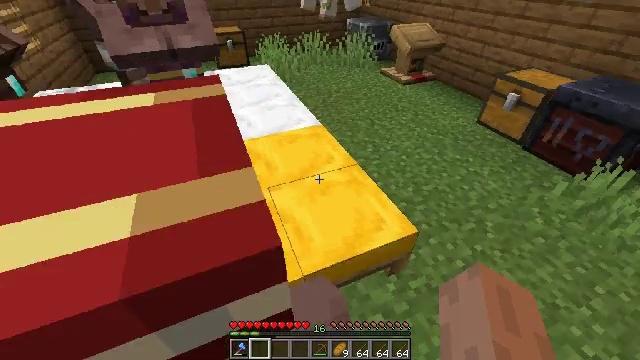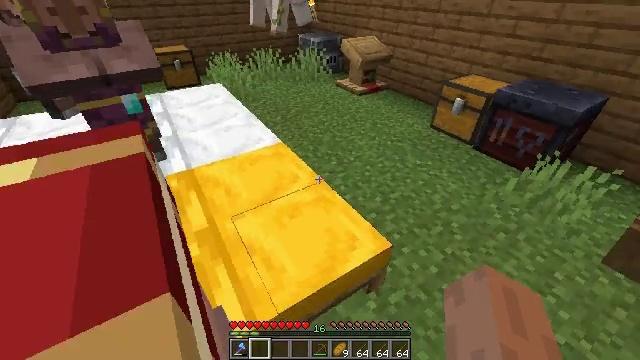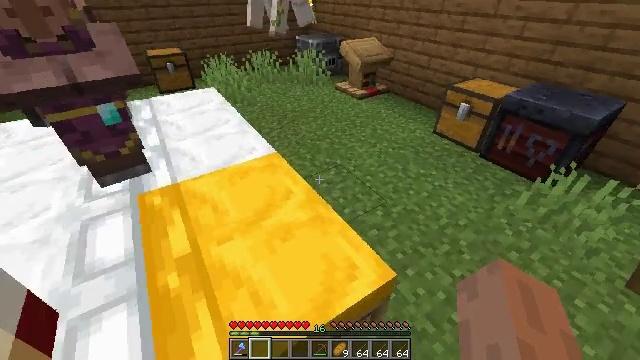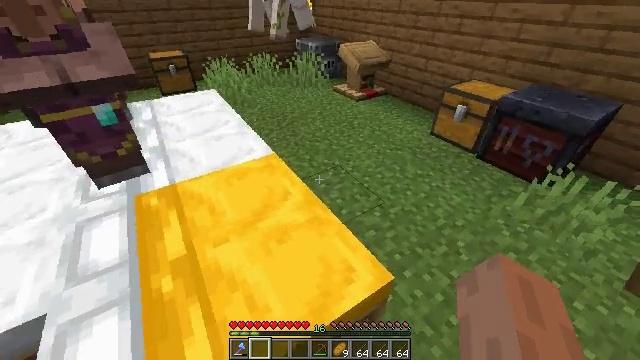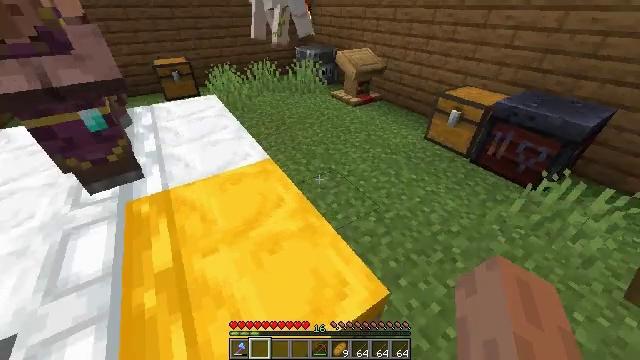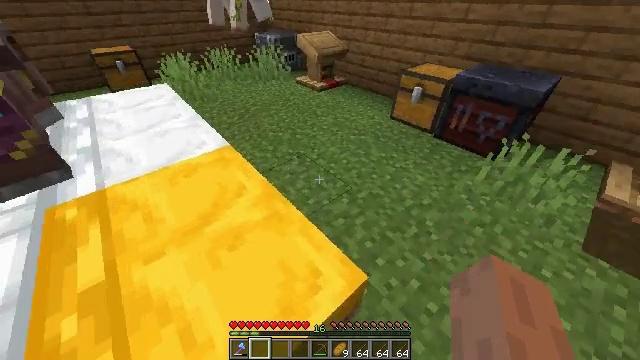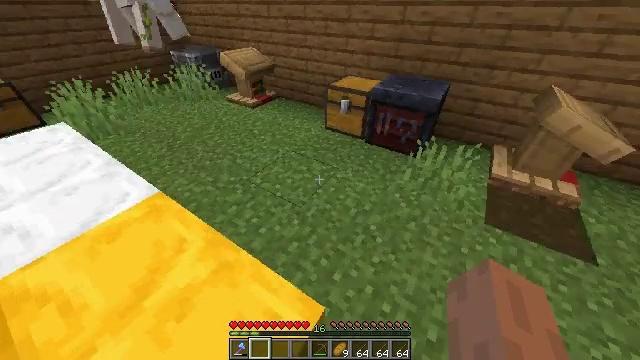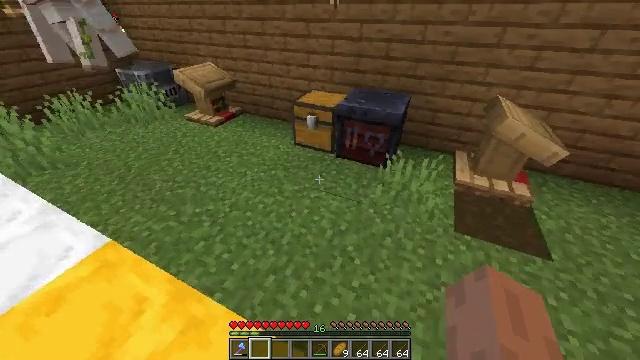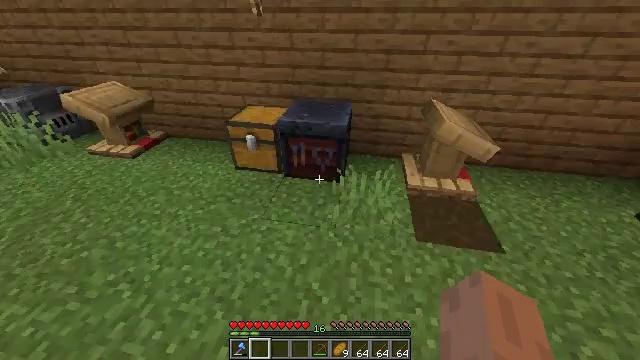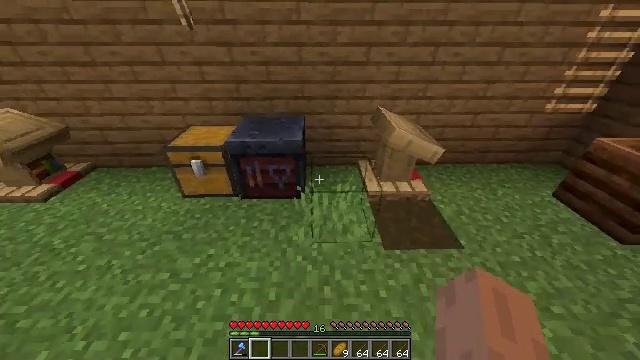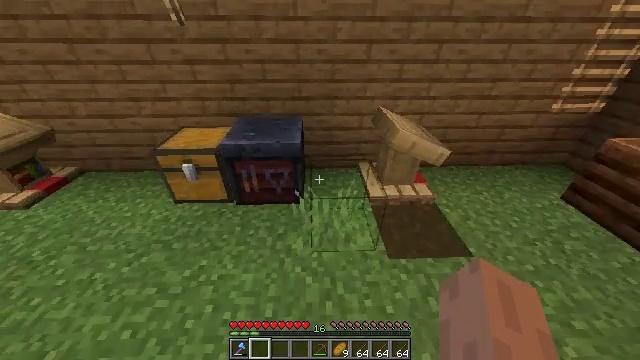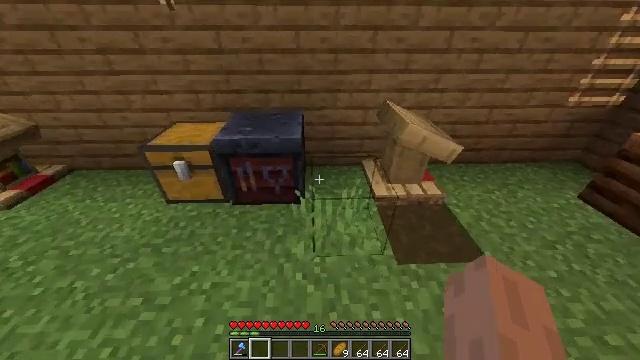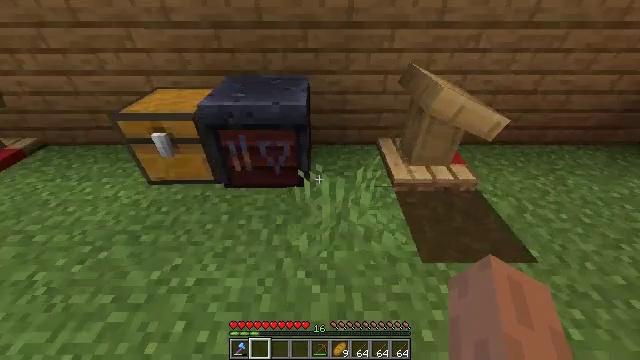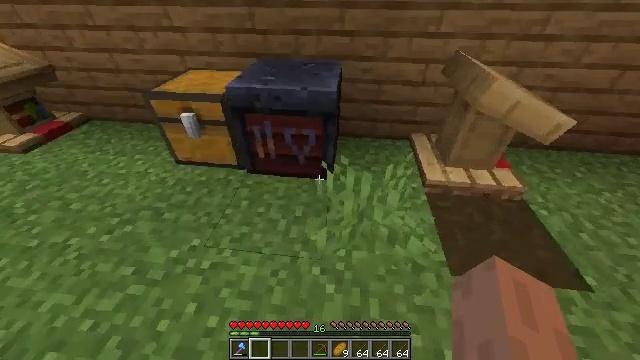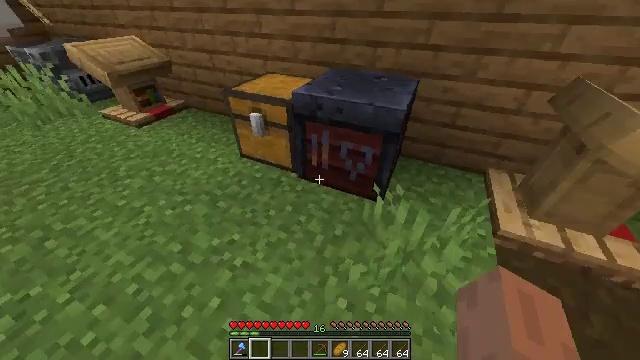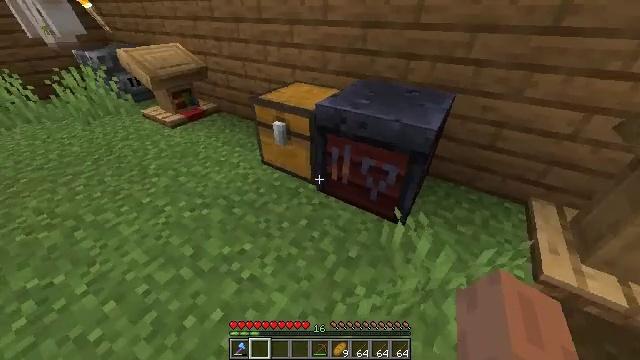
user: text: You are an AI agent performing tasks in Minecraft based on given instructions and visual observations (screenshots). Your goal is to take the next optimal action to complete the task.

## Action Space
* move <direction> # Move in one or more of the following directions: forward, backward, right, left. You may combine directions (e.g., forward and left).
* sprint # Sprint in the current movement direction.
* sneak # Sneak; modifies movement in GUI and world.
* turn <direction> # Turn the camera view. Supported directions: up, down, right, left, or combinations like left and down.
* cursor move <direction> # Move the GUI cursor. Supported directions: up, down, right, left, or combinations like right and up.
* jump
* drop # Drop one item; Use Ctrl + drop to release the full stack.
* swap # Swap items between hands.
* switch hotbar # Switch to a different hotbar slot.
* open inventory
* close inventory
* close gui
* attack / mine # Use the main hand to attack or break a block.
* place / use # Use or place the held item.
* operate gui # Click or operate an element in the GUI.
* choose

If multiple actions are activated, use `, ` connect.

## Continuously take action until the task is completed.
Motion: motion action
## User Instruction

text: Break the netherrack block.
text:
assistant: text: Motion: move forward, turn right and up
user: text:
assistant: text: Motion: move forward, sprint
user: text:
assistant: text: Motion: move forward, sprint
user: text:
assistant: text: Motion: move forward, sprint
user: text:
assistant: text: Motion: move forward, sprint, turn right and down
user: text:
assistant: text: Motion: move forward, sprint, turn right
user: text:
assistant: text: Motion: move forward, sprint, turn right and up
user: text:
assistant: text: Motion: move forward, sprint, turn right and up
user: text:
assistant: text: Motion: move forward, sprint, turn right and up
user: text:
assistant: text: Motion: move forward, sprint
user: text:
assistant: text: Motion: move forward
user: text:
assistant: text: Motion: move forward, turn left and down
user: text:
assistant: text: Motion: move forward, turn left and down
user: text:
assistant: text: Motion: turn left and up
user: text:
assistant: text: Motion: turn left and up
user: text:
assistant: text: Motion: turn left and up
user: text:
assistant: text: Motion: turn up
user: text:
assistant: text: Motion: turn up
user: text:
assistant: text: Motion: turn up
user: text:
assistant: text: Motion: move forward
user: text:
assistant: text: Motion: move forward, turn left and up, use / place
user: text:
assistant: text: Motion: move forward, turn left and up, use / place
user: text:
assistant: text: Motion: turn left, use / place
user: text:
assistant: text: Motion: no_op
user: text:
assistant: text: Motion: no_op
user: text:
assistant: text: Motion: no_op
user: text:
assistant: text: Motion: no_op
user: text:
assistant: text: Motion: no_op
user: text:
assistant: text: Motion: no_op
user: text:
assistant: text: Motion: no_op